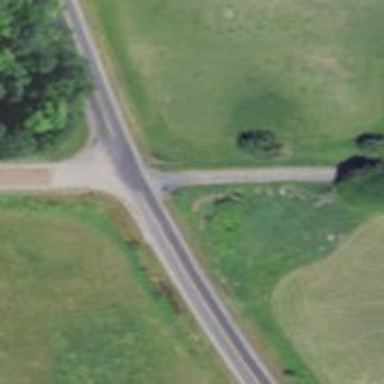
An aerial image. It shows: Tertiary road.